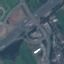
Label: Highway